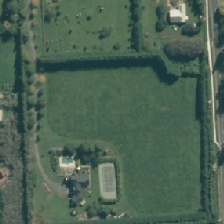
Land cover: shortrotation_cropland